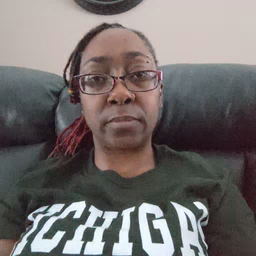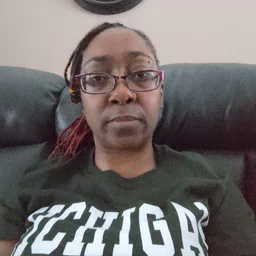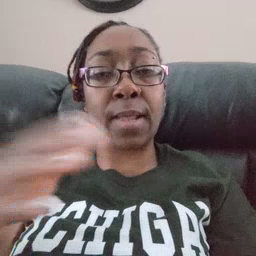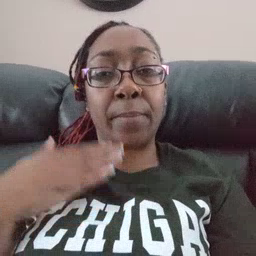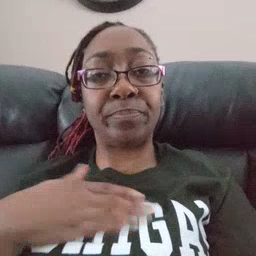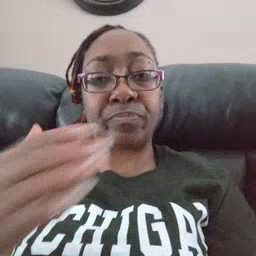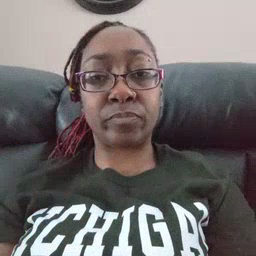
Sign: happy